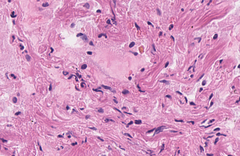
Tumor epithelial tissue: no
Tumor-associated stroma tissue: no
Normal tissue: yes